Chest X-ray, AP view. Patient: 59 years old, sex M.
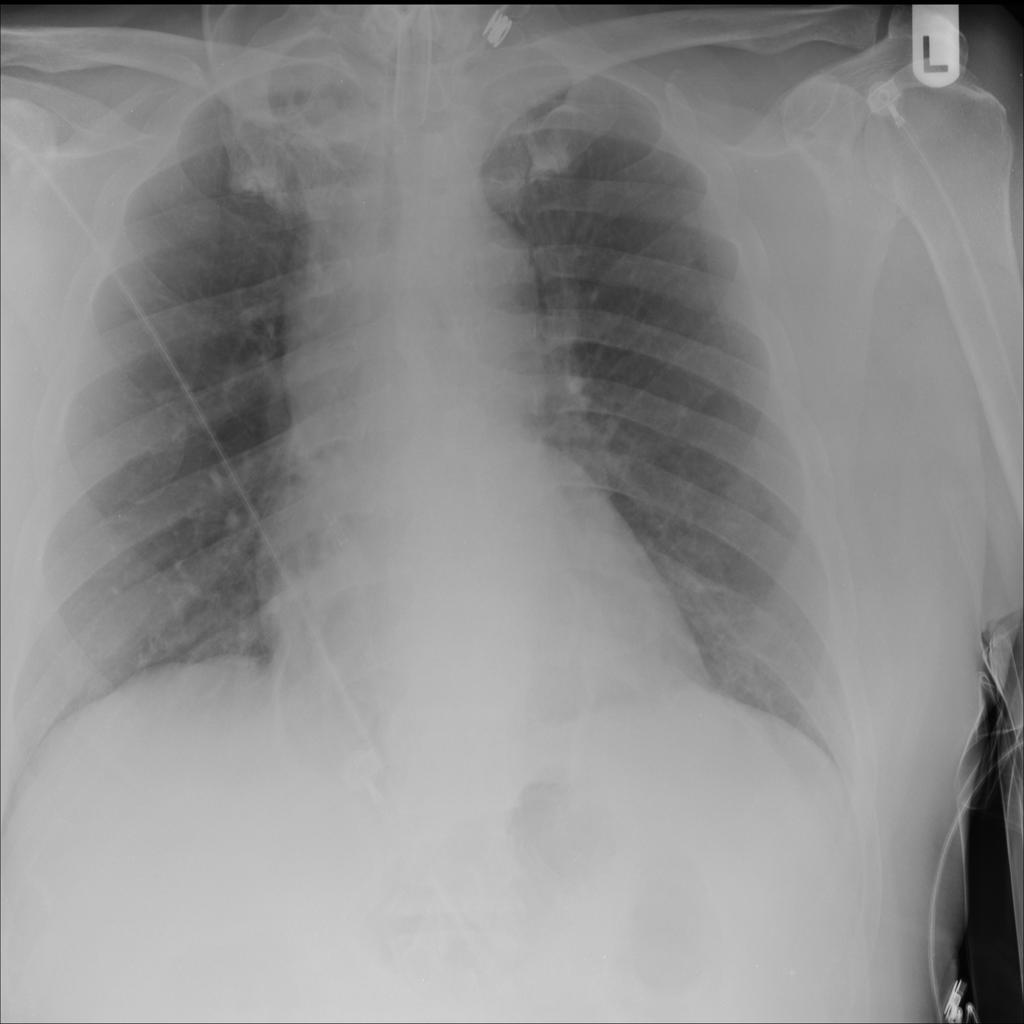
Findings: No Finding